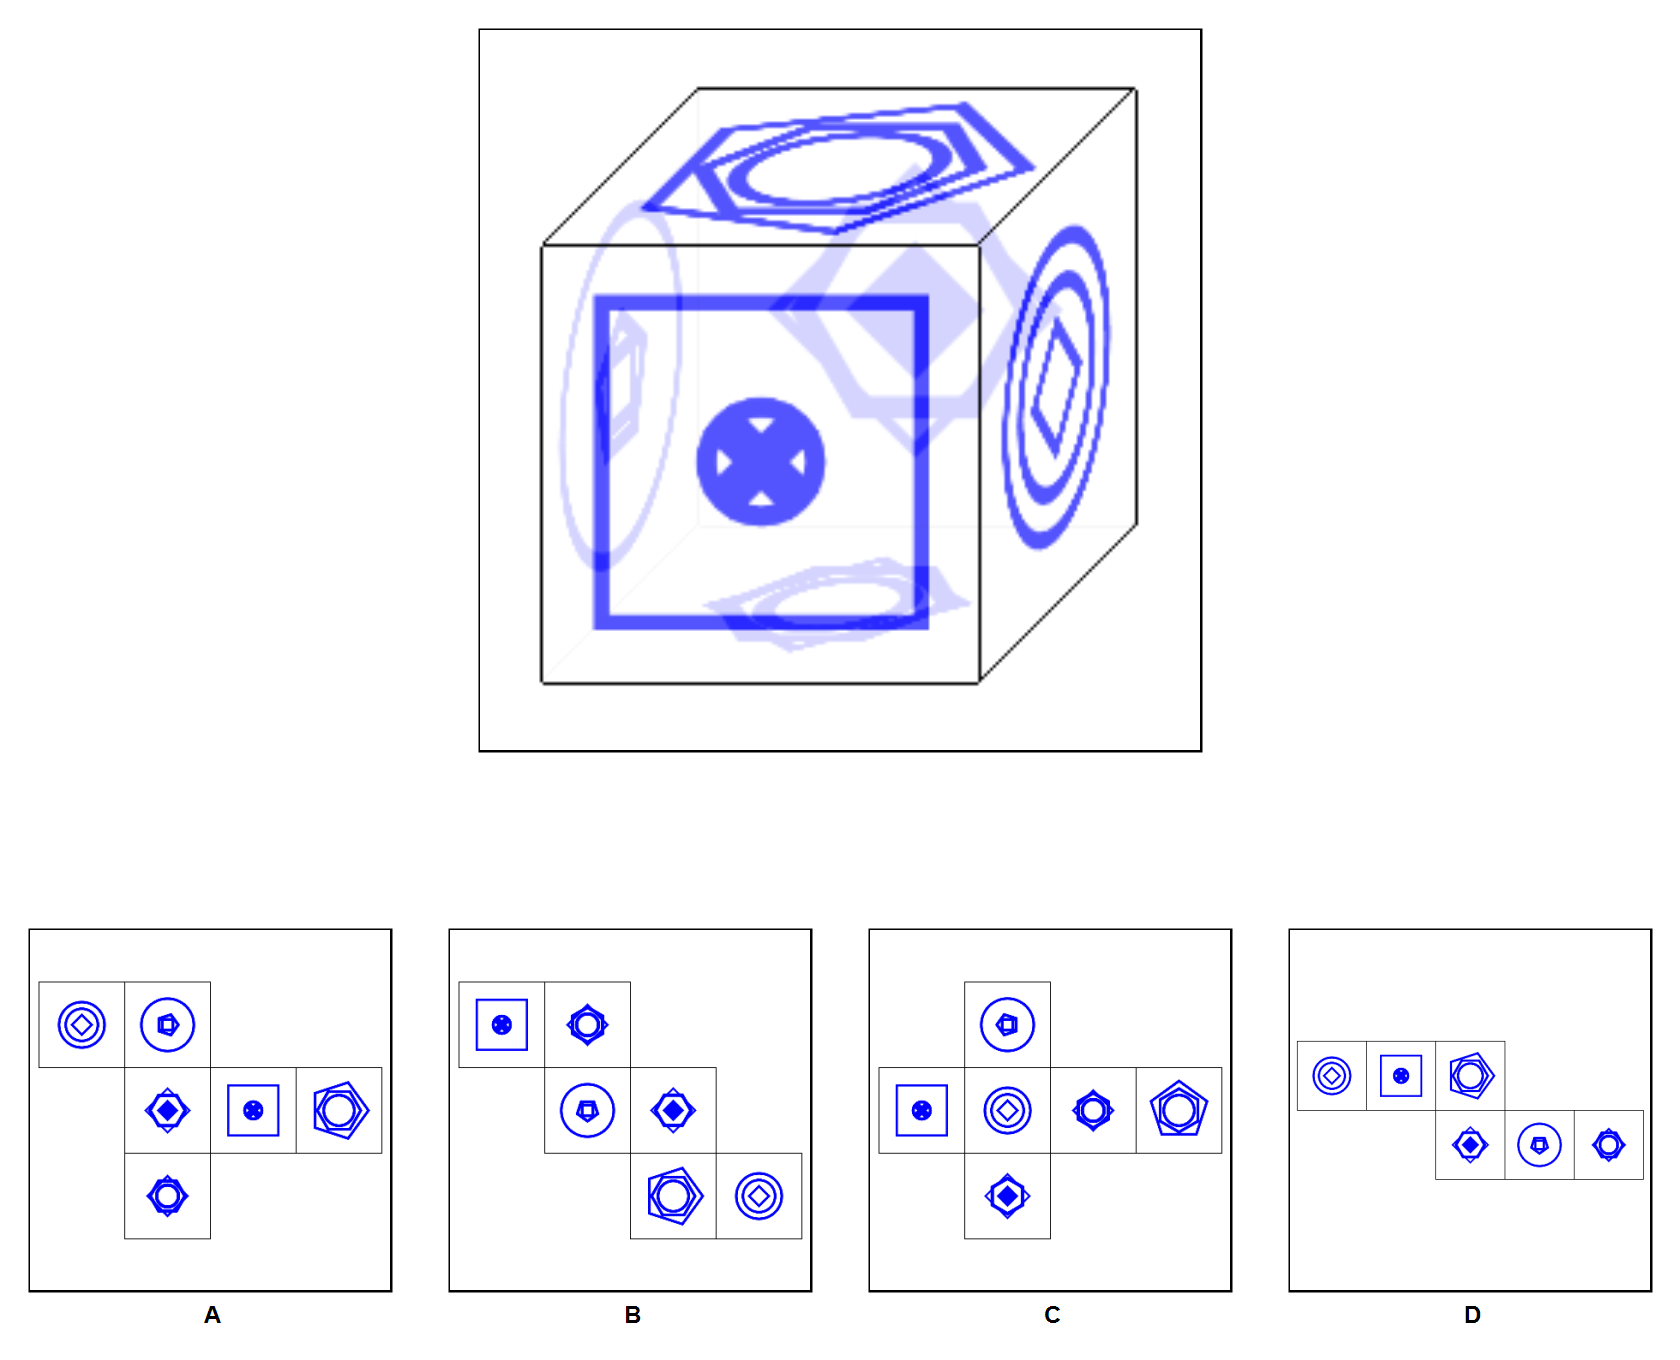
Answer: B